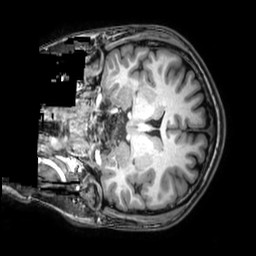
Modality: T1w
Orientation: coronal
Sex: male
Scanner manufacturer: philips
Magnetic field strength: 3 T
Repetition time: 0.008167 s
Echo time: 0.00373 s